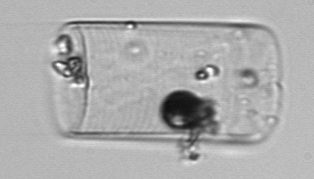
Label: Guinardia_flaccida